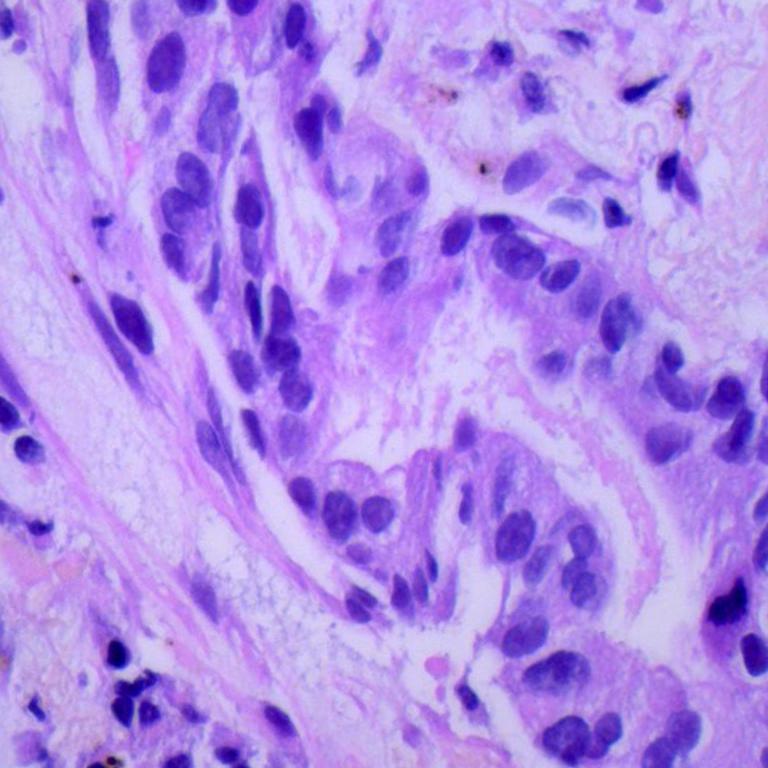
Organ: lung
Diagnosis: adenocarcinomas